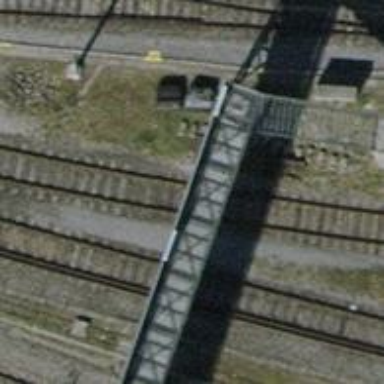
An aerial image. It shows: Single-track electrified railway yard with contact line electrification.